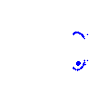
Particle: pion